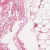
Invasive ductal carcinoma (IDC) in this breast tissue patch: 0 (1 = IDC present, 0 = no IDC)